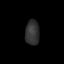
Tissue: lung
Cell type: Myeloid cells
Senescence score: 0.2203
Nuclear area (px): 348
Mean DAPI intensity: 49.868